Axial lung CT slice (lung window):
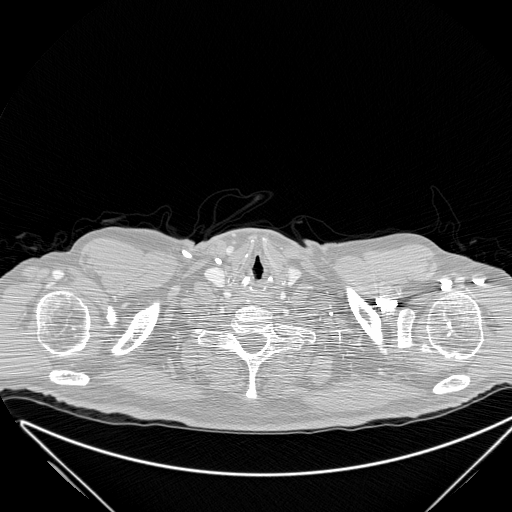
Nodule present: no